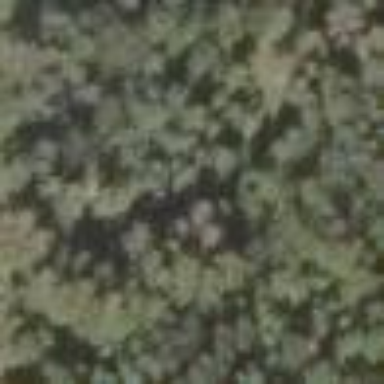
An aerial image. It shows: Beautiful woodland area.